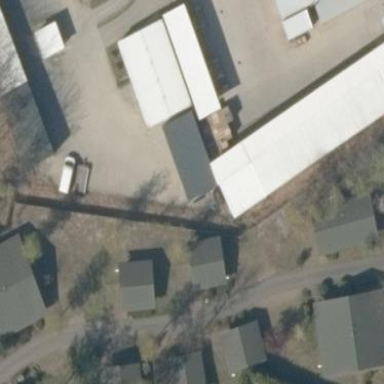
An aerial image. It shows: View of roof of building.